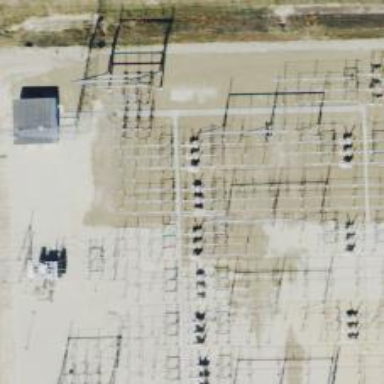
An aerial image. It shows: Switch for power supply.